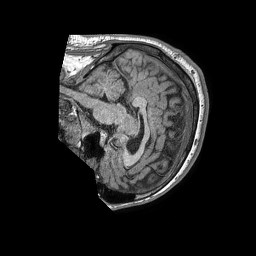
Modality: T1w
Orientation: sagittal
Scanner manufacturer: philips
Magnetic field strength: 1.5 T
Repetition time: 0.00771 s
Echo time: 0.003581 s